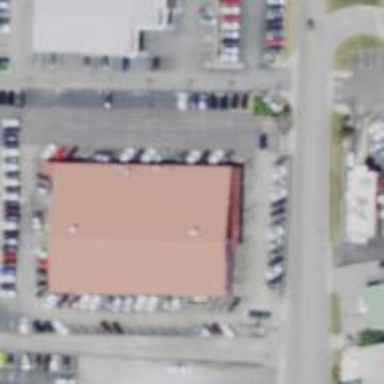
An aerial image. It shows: Retail building with bowling alley on leisure land.